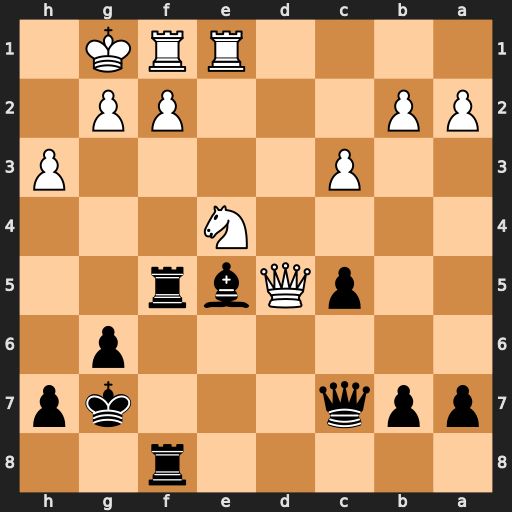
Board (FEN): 5r2/ppq3kp/6p1/2pQbr2/4N3/2P4P/PP3PP1/4RRK1
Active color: b
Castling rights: -
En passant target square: -
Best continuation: Bh2+ Kh1 Rxd5